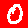
Digit: 0